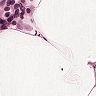
Metastatic tissue present: no